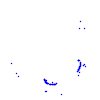
Particle: proton